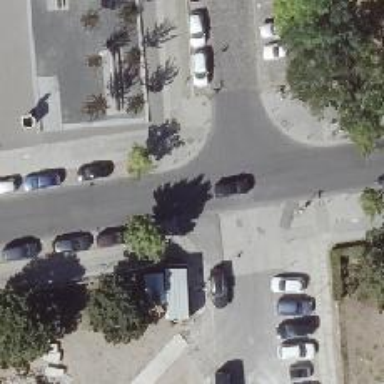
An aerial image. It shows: Unmarked crossing with kerb extension on both sides.